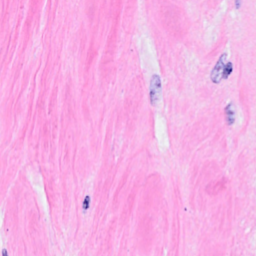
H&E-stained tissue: Breast